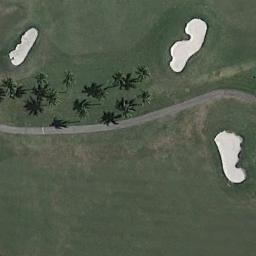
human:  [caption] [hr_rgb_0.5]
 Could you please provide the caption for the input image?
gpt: The golf course has a putting green, A fairway, Some barrier trees and three sandpits and a road goes through the golf course .

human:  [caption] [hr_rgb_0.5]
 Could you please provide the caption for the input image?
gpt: Numerous trees are beside the golf course .

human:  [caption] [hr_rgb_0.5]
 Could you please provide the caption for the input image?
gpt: At the intersection of the three paths, There are two bunkers .

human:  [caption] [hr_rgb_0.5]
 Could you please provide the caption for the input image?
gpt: There are several bunkers and a path on a large green lawn on the golf course and many trees .

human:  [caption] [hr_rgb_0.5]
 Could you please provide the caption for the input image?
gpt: There are three bunkers beside a path on the golf course .